Question: I tried to find this question here but I probably didn't know the exact term to search for.
Here is the problem:
I have this set of customers (see image). I need to filter only those with status "user_paused" or "interval_paused". A same customer_id may have more than 1 status, and sometimes, this status can be "active". If so, this customer should not appear in my final result.
See customer 809 - he shouldn't appear in my final result since he has an "active" status. all the others are fine, because they only have paused statuses.
I still couldn't figure out how to proceed from here.
Thank you so much.

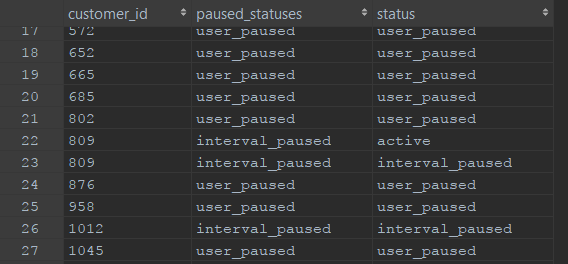
Answer: One method uses 'group by' and 'having':
'''
select customer_id
from t
group by customer_id
having sum(case when status not in ('user_paused', 'interval_paused') then 1 else 0 end) = 0;
'''